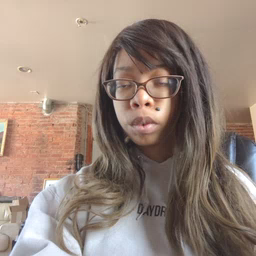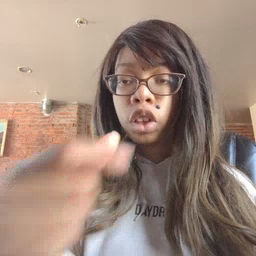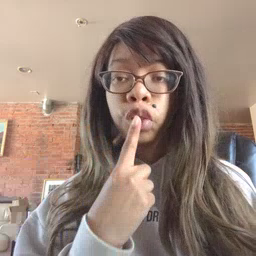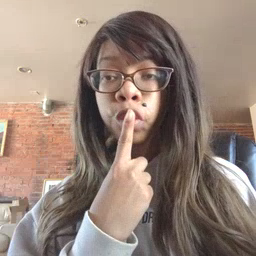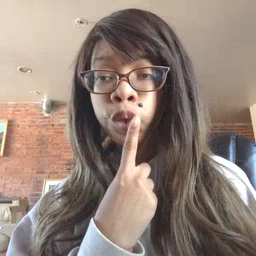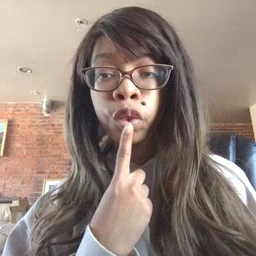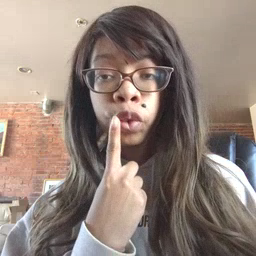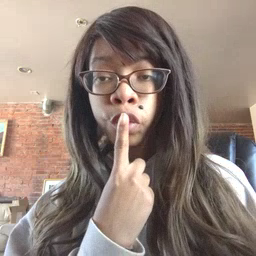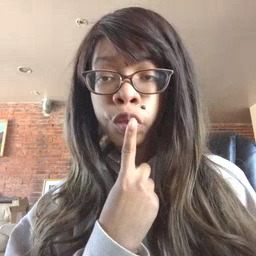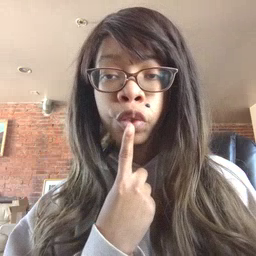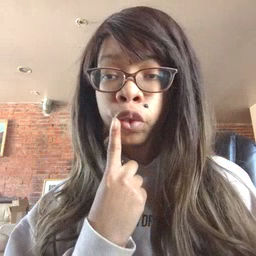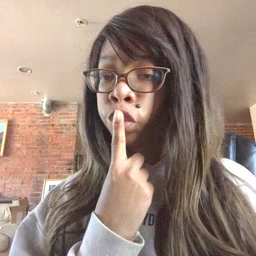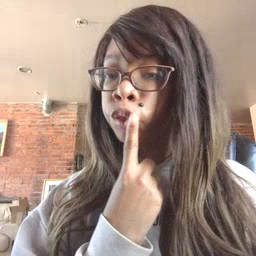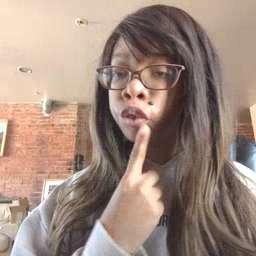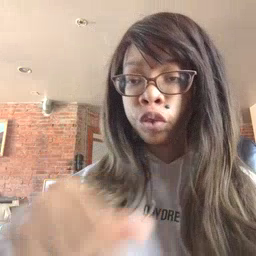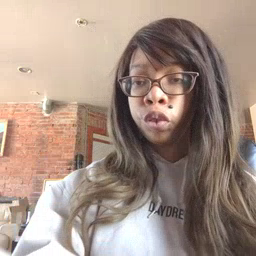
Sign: mouth